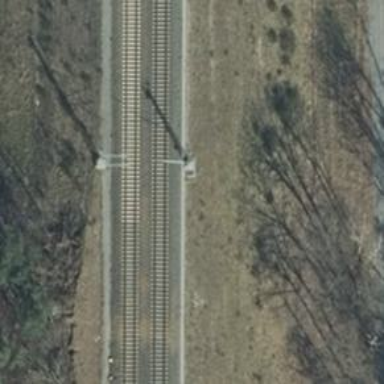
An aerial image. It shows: Milestone along the railway track with catenary mast.